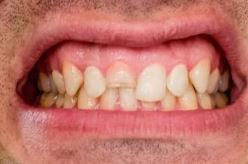
Condition: Gingivitis